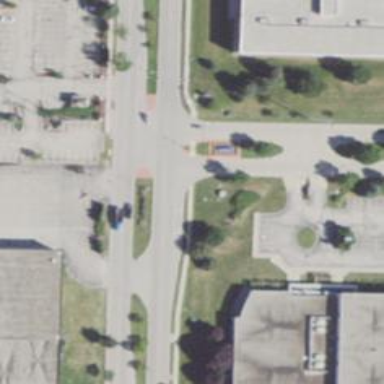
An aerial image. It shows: Marked footway crossing with island.